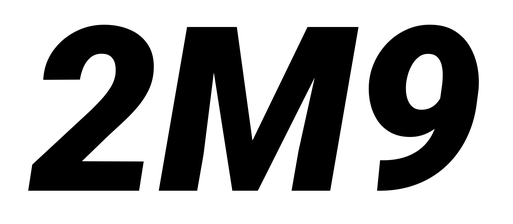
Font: Roboto-Italic_Black_Italic